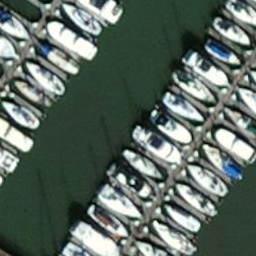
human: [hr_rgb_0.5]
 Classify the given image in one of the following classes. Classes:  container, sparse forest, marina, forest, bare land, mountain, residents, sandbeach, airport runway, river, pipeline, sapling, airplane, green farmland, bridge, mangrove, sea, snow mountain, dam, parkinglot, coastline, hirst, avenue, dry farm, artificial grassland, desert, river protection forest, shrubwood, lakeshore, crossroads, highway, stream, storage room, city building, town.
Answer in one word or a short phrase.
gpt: marina